Question: I'm trying to update the state of my component with useState in a register functional component.
when user input an invalid email address and click the submit button,
the following piece of code will return an error message
'''
let response= await axios.post("/api/user/register",new_user,config);
'''
I want to set error message into formData with this piece of code .
'''
let response= await axios.post("/api/user/register",new_user,config);
if(response.data.errnum!==0){
setFormData({...formData,errors:response.data.message})
console.log(formData);
}
'''
but the value of errors is empty,like this
What should I do to set error message into formData?
Here is my code:
'''
import React ,{useState}from 'react'
import axios from "axios"
function Register() {
const [formData,setFormData]=useState({
name:"",
email:"",
password:"",
password2:"",
errors:{}
});
const {name,email,password,password2}=formData;
const setValue= e =>setFormData({...formData,[e.target.name]:e.target.value})
const submitData=async (e) =>{
e.preventDefault();
if(password!==password2){
console.log("passwords do not match ");
}else{
let new_user={name,email,password,}
try{
let config={
header:{
'Content-Type':'applicaiton/json'
}
}
let response= await axios.post("/api/user/register",new_user,config);
if(response.data.errnum!==0){
setFormData({...formData,errors:response.data.message})
console.log(formData);
}
}catch(error){
console.error(error);
}
}
}
return (
<div>
<section className="container">
<h1 className="large text-primary">Sign Up</h1>
<p className="lead"><i className="fas fa-user"></i> Create Your Account</p>
<form className="form" onSubmit={e=>submitData(e)}>
<div className="form-group">
<input
type="text"
placeholder="Name"
name="name"
value={name}
onChange={e=>setValue(e)}
required />
</div>
<div className="form-group">
<input
type="email"
placeholder="Email Address"
onChange={e=>setValue(e)}
value={email}
name="email" />
<small className="form-text">This site uses Gravatar so if you want a profile image, use aGravatar email</small>
</div>
<div className="form-group">
<input
type="password"
placeholder="Password"
onChange={e=>setValue(e)}
value={password}
name="password"
minLength="6"
/>
</div>
<div className="form-group">
<input
type="password"
placeholder="Confirm Password"
onChange={e=>setValue(e)}
value={password2}
name="password2"
minLength="6"
/>
</div>
<input type="submit" className="btn btn-primary" value="Register" />
</form>
<p className="my-1">
Already have an account? <a href="login.html">Sign In</a>
</p>
</section>
</div>
)
}
export default Register
'''
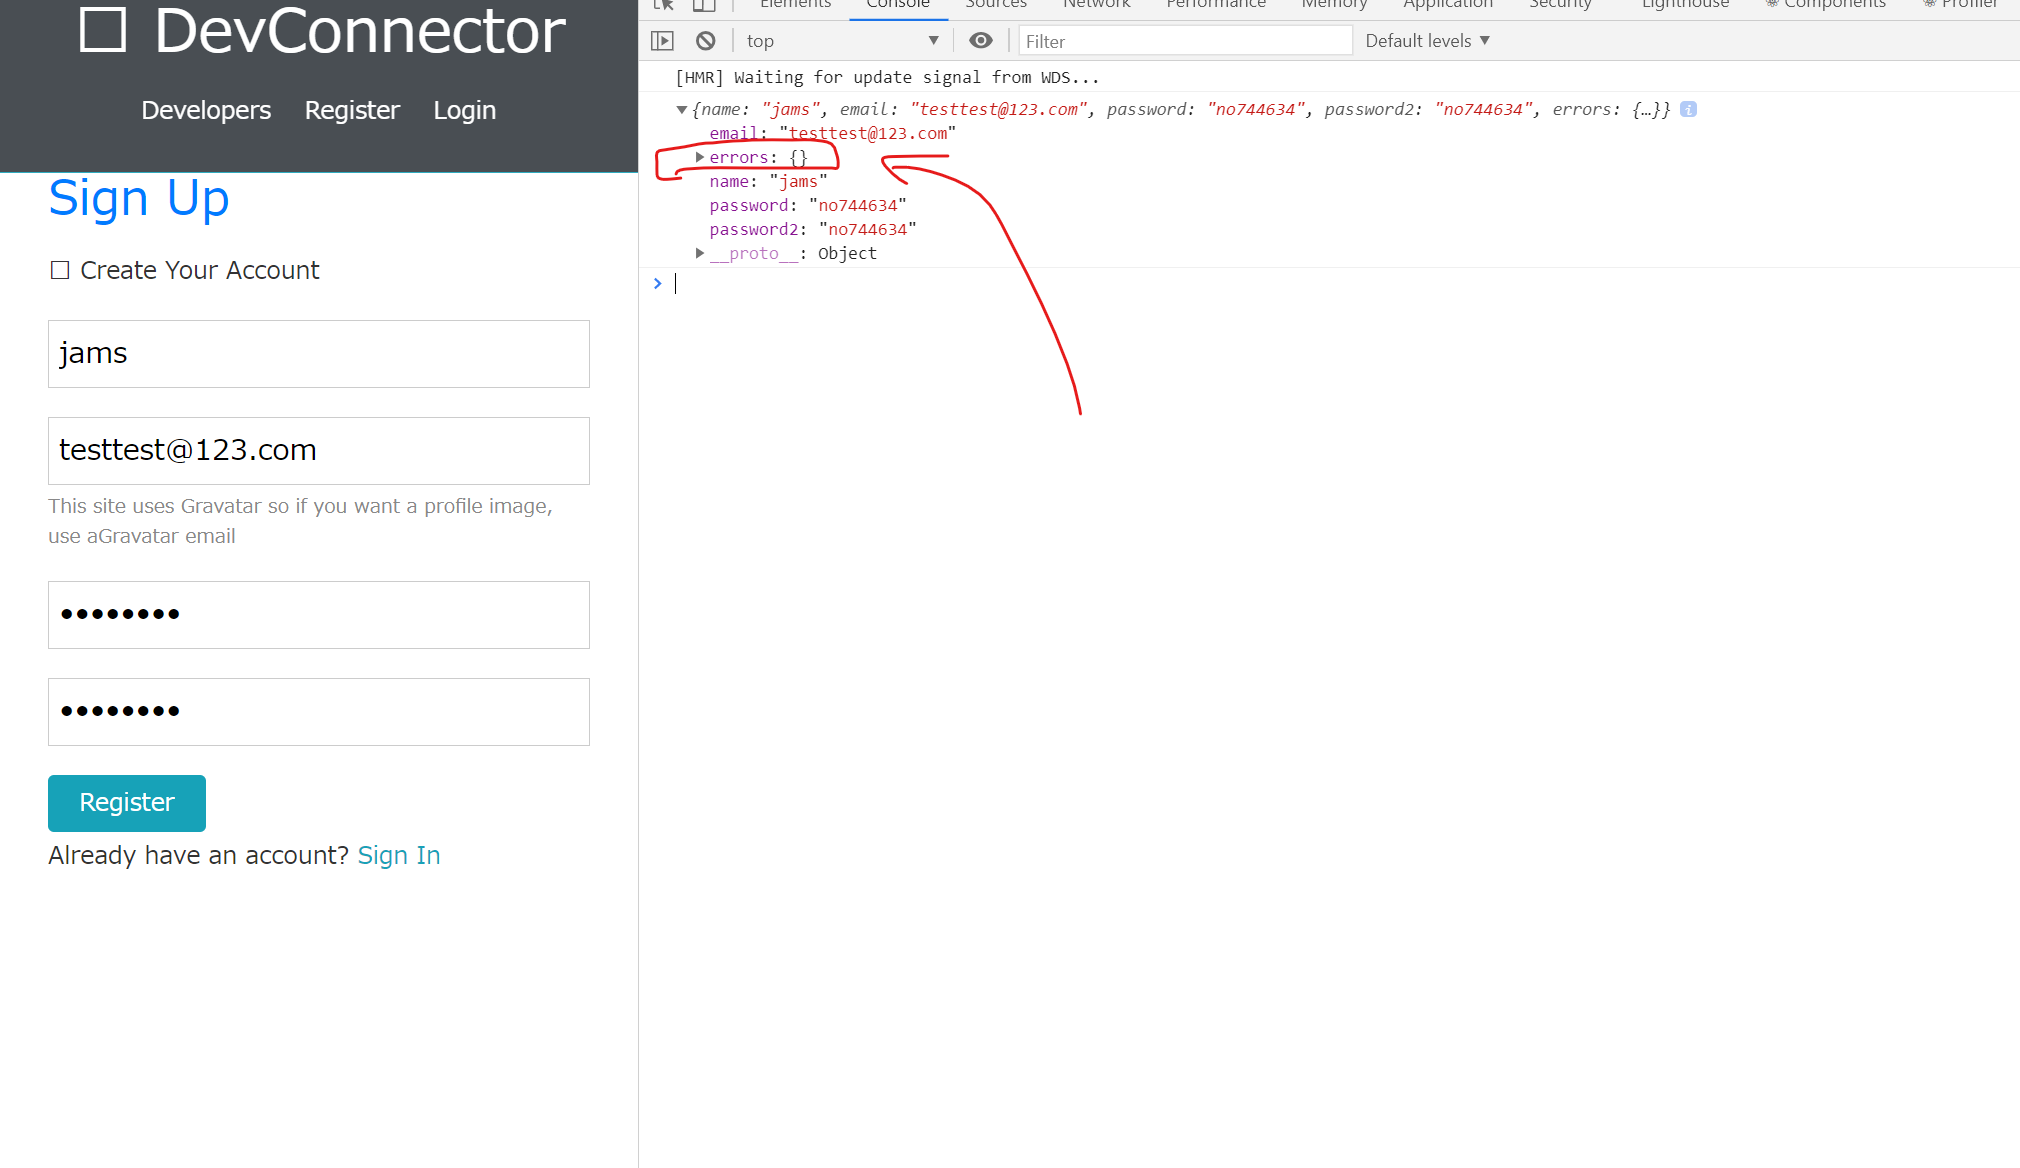
Answer: I think what you are doing wrong is that you are saving and object inside another object
'''
const [formData,setFormData]=useState({
name:"",
email:"",
password:"",
password2:"",
errors:{}
});
'''
formData is an object while errors is also an object.To go for a better approach make a seperate state for errors and append all the errors coming through those messages in an error object.
If you write a message in errors object where it is defined it will give you error
'''
errors:{"hi","bye"}
'''